Question: I have a question about working with DB using Liqn to SQL.
I have a little database, which includes 4 tables and I have Liq to SQL classes created for this tables:

So, It's all created on my AppName. project. I'm also created a WPF Service, that returns List collection with all Entries inside.
When I just tried to call my function from Silverlight project I've got . I've tried to set 'maxReceivedMessageSize' and 'maxBufferSize', but problem still appeared. Than I add '[DataContract]' and '[DataMember]' tags to auto-generated classes (except properties, that represents references, like 'Items' in 'Mod' table, 'Recipes' and 'Entries' in 'Item' table, etc.) and it started to work, but I can receive only data from one table.
How can I receive List of Mods with all childs in all tables? And is linq to sql one of the best and easiest ways to do it?
UPD1:
Functions to return List:
'''
public MCDataClassesDataContext GetContext()
{
var context = new MCDataClassesDataContext();
var dlo = new DataLoadOptions();
dlo.LoadWith<Mod>(p => p.Item);
dlo.LoadWith<Item>(p => p.Recipe);
dlo.LoadWith<Item>(p => p.Entry);
dlo.LoadWith<Recipe>(p => p.Entry);
context.LoadOptions = dlo;
return context;
}
public List<Mod> GetMods()
{
return GetContext().Mod.ToList();
}
'''
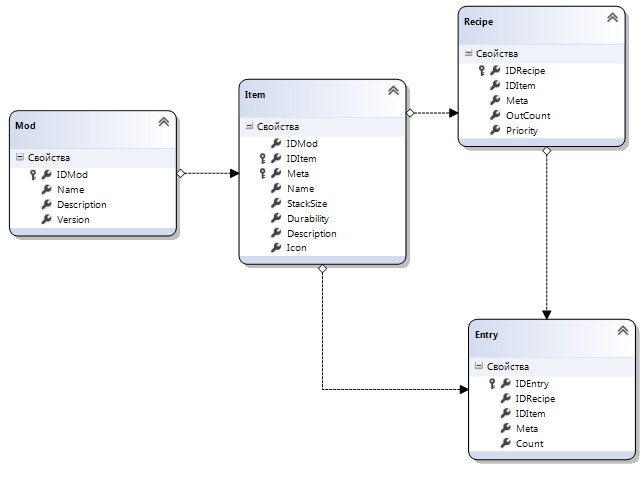
Answer: CommunicationException is exceptionally broad. Can you create a simple operation on the WCF service to ensure its reachable and that you don't have a configuration / hosting issue?
Alternately turn on WCF message logging and use svctraceviewer to gain better insight to your root cause for the CommunicationException (<URL>
Also make sure you're materializing the result of your Linq2Sql query before returning it from the WCF service.
As to choice of object relationship mapper (ORM) Linq2Sql is deprecated in favor of EntityFramework. It still works, but much like the appendix in humans it's an evolutionary dead end.
---
After reviewing the stack trace I've been able to determine that WCF is unable to serialize the related types because Linq2Sql is emitting them as dynamic proxies and not as types for which you have marked as data contracts. I would recommend doing a mapping either manually or with something like Automapper which has an effect like this before returning from your service
'Select(i => new Mod() { Items = i.Items.Select((j) => new Item() { Foo = j.Foo } }'
});
etc.
One more note: EntityFramework allows the option to turn off dynamic proxies but I don't know if Linq2Sql does. (As a comparison point between the two)